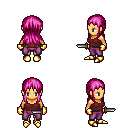
a pixel art fantasy rpg character, female body template, human, tanned skin, maroon pirate shirt, magenta pants, pink unkempt hairstyle, gold gloves, gold boots, dagger, four views (front, back, left, right), 2x2 character sprite sheet, small pixel art, hard edges, no anti-aliasing